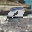
Label: 9